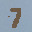
Label: 7